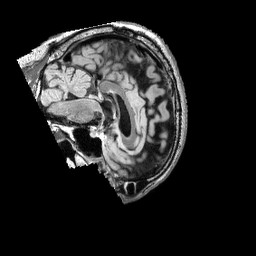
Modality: FLAIR
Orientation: sagittal
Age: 63
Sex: male
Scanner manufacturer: siemens
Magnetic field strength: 3 T
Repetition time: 5 s
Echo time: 0.387 s